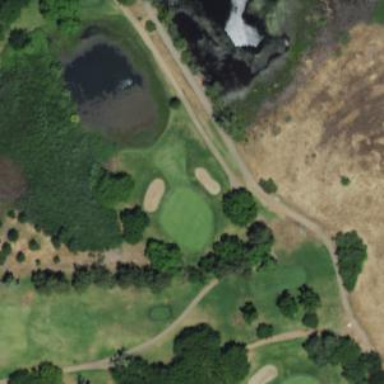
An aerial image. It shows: Golf hole.